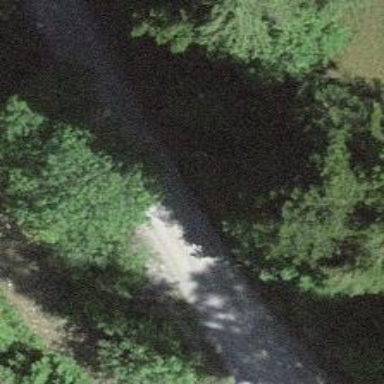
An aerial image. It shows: Unclassified road.